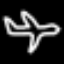
Label: airplane